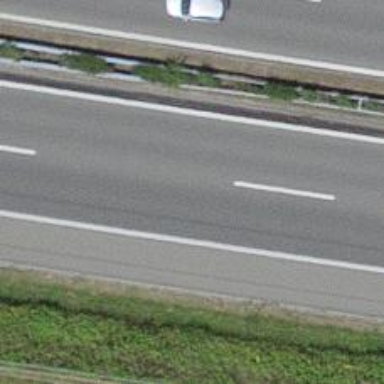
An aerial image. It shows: View of motorway.